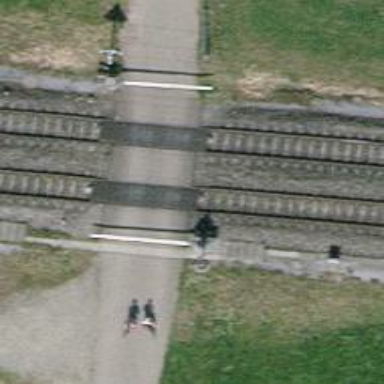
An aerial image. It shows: Full barrier level crossing on railway.